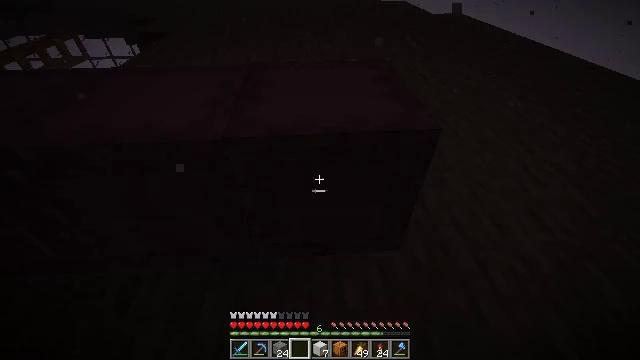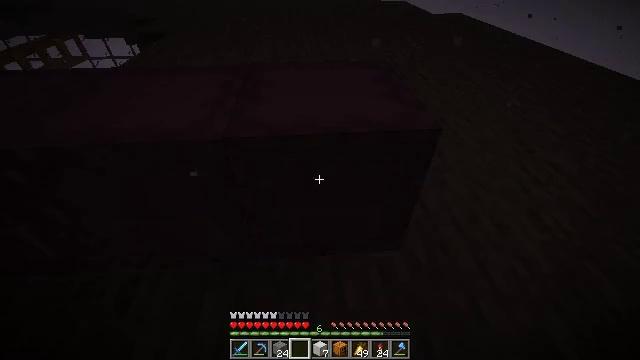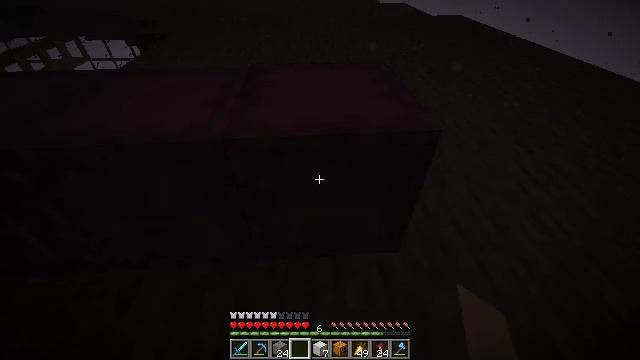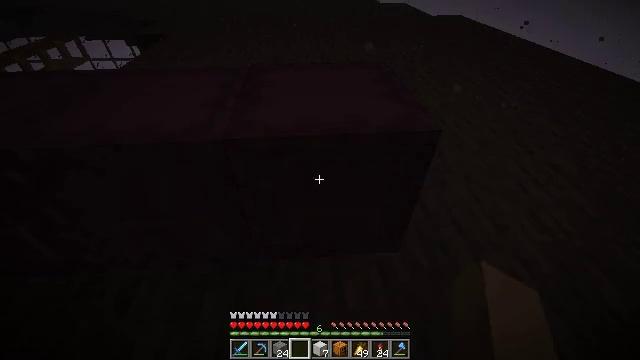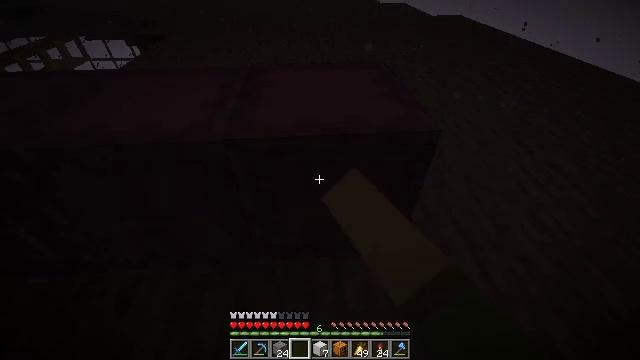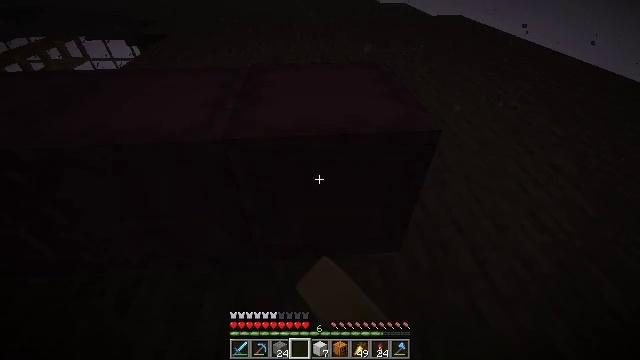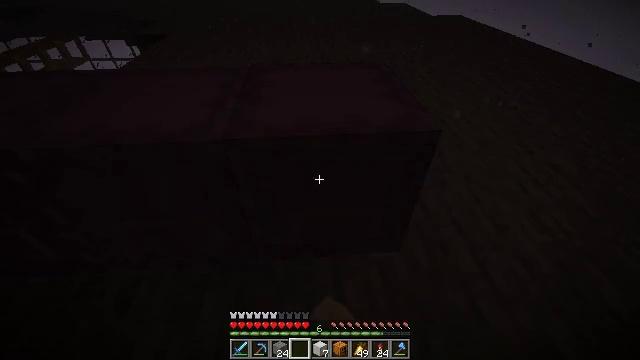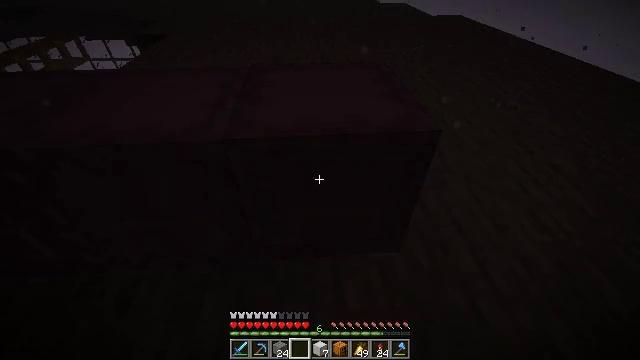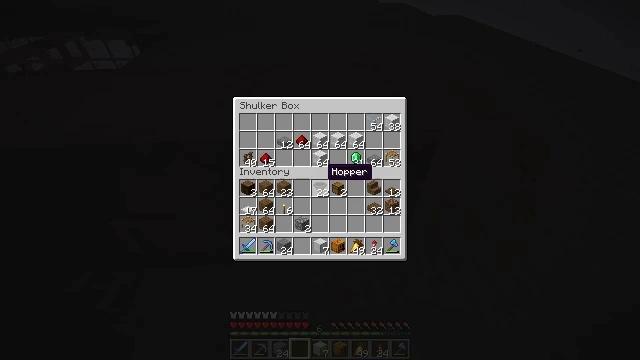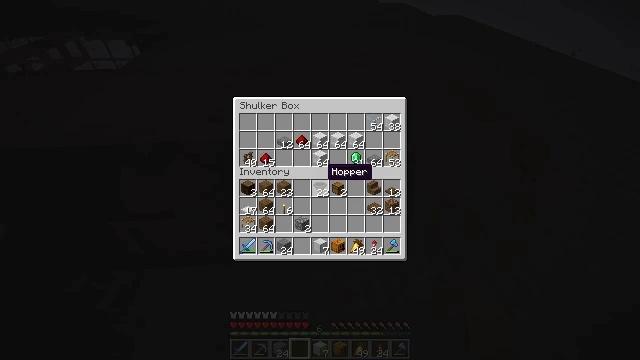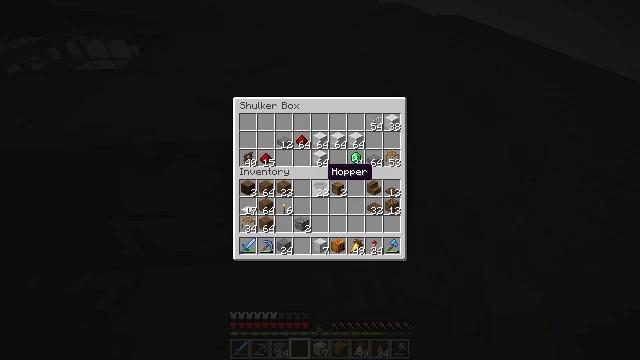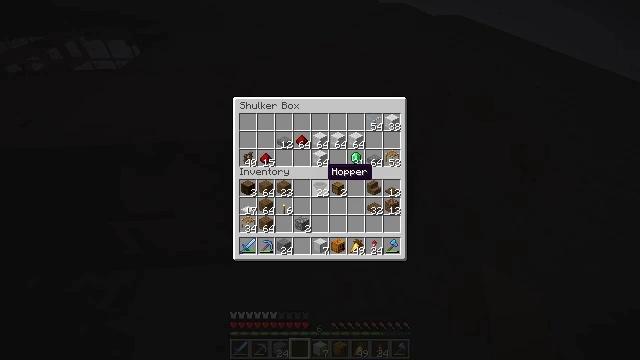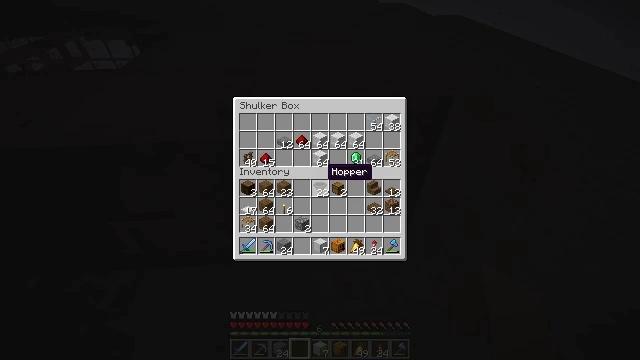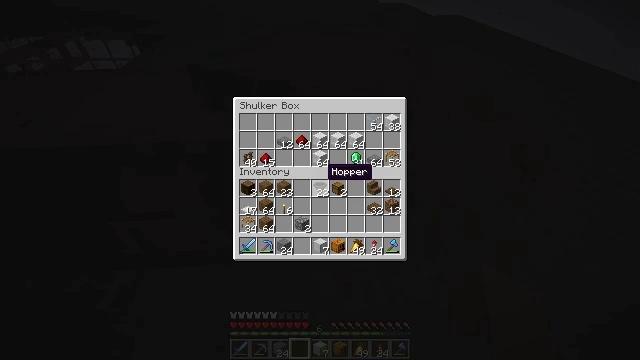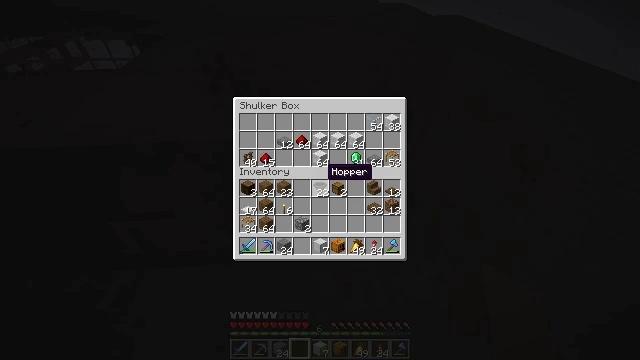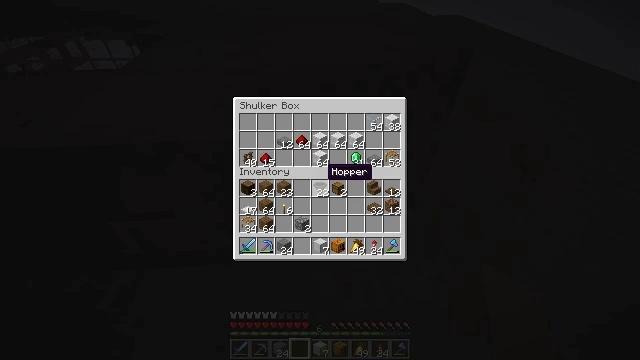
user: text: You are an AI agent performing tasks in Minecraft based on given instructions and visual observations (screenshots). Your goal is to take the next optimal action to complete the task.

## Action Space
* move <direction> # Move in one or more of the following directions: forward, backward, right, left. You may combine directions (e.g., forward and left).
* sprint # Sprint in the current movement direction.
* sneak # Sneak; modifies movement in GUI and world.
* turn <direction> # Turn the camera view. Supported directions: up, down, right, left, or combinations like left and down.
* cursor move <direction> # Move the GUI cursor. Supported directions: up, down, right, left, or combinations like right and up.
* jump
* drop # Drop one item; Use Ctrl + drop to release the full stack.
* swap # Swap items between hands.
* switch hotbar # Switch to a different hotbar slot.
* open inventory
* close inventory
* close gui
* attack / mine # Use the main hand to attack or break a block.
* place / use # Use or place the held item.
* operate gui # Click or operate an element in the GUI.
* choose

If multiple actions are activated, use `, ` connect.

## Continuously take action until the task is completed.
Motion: motion action
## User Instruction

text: Gather the shulker box for storage.
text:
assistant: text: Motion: no_op
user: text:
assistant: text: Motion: no_op
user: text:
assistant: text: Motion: use / place
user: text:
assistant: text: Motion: use / place
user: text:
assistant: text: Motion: use / place
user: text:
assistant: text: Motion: use / place
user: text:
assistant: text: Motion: no_op
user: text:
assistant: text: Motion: no_op
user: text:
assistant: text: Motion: no_op
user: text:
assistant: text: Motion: no_op
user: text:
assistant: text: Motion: no_op
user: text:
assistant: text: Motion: no_op
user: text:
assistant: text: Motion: no_op
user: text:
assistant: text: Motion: no_op
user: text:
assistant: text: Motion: no_op
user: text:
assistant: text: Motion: no_op
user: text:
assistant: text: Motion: no_op
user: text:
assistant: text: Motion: no_op
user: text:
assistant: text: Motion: no_op
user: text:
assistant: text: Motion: no_op
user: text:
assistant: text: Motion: no_op
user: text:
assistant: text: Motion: no_op
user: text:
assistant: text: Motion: no_op
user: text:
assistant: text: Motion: turn left
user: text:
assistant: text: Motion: turn left
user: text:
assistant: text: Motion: turn left
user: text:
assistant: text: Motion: no_op
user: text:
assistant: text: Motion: no_op
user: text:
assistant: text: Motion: sneak
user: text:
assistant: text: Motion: sneak